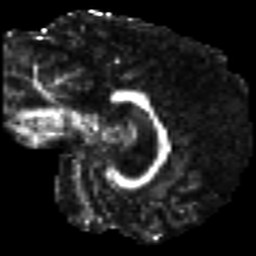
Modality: FA
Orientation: sagittal
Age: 40
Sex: male
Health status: ill
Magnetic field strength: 3 T
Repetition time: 9 s
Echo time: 0.093 s